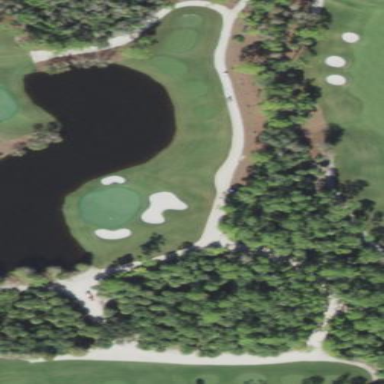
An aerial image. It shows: Sandy area is golf bunker.